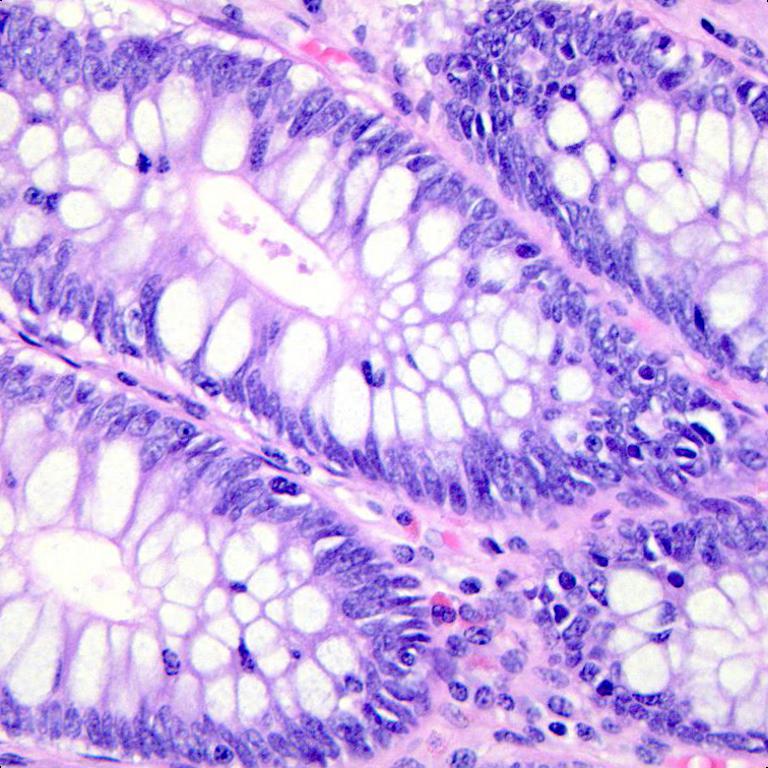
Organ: colon
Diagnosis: benign